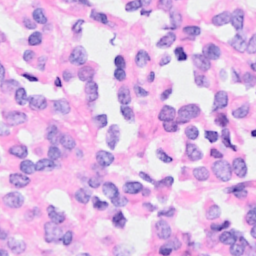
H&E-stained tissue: Breast